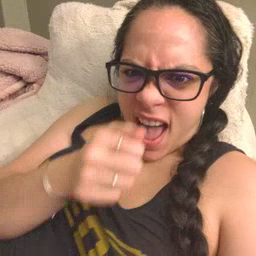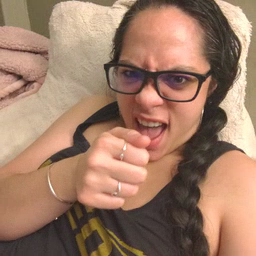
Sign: hide